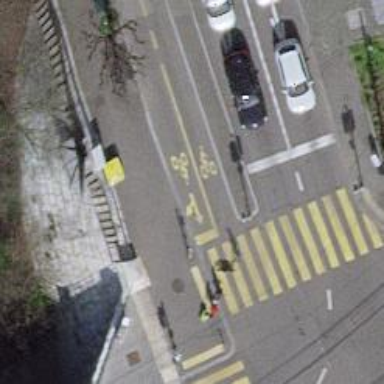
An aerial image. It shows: Road with traffic signals.